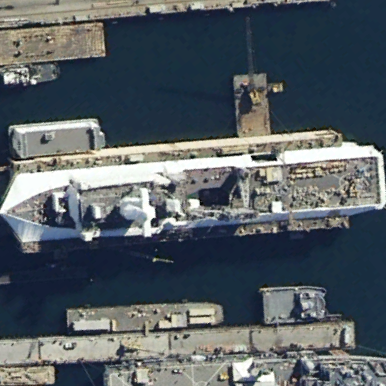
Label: combat